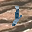
Label: 1